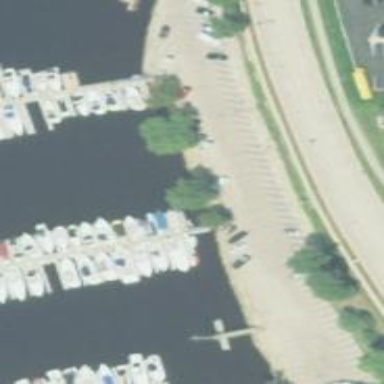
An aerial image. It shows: Pier with mooring facilities.